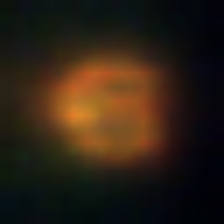
Taxon: NanoPlankton
Group: Other